Field crop: maize
Growth stage: 2
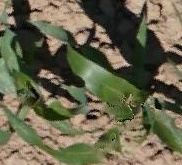
Species: maize